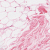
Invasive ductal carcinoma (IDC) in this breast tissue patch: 0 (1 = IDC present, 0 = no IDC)